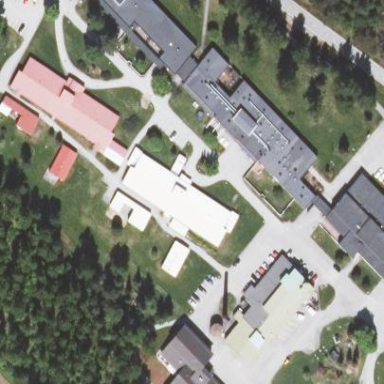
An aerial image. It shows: Hospital building.